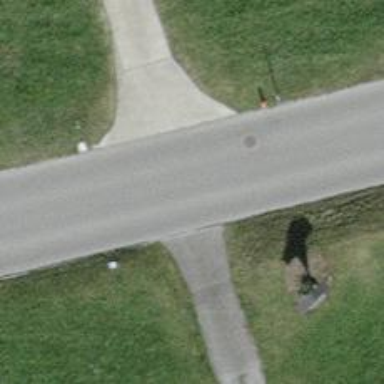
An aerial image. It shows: Tertiary road with asphalt surface.